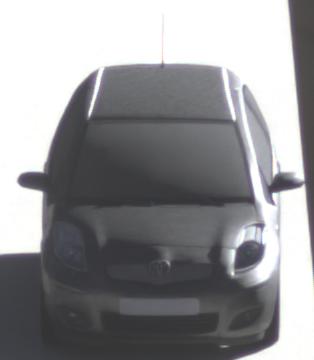
Make: Toyota
Model: Yaris 1.0
Detailed model: Yaris (XP13)
Model produced from: 2011/10
Model produced until: 2014/08
Doors: 3
Color: gray
Road condition: dry road
Daytime: morning or afternoon
Contrast: high contrast